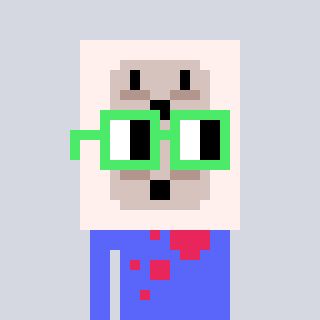
a pixel art character with square light green glasses, a outlet-shaped head and a purple-colored body on a cool background